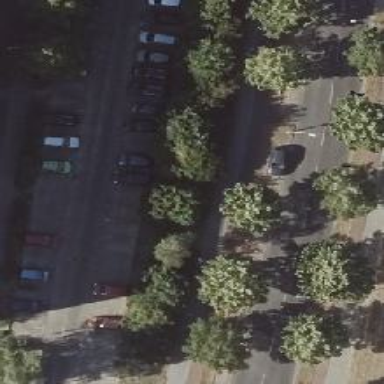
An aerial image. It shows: Sidewalk along the footway.